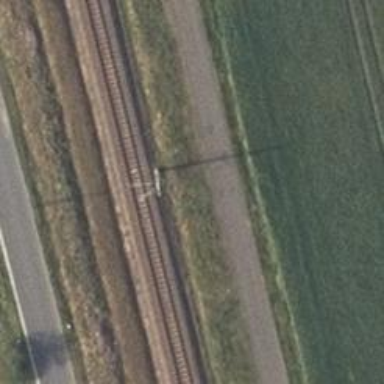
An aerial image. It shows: Milestone along the railway with catenary mast.